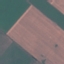
Land use / land cover class: AnnualCrop